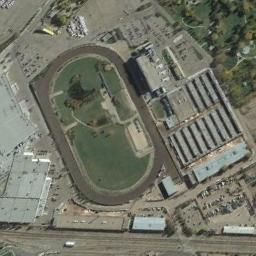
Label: ground_track_field